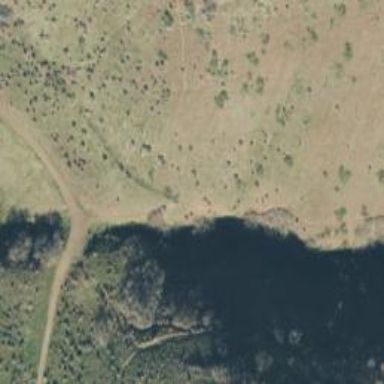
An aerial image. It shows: Path with excellent trail visibility.